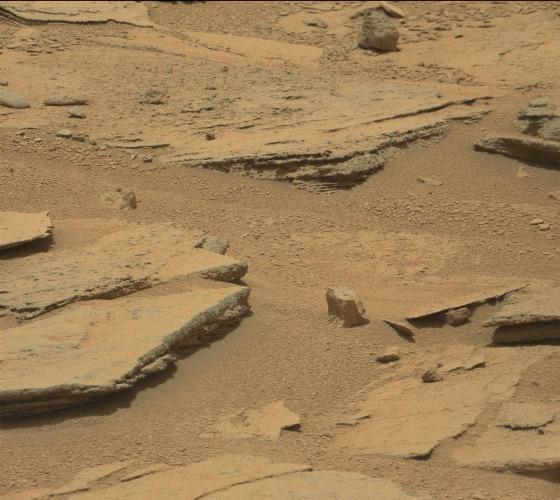
Terrain classes present: Bedrock, Gravel / Sand / Soil, Rock, Shadow